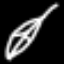
Label: leaf